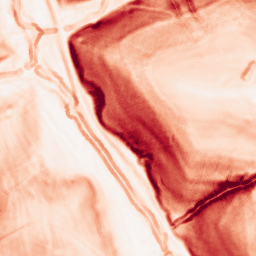
Category: morphological
Decomposition family: morphological_gradient
Decomposition parameters: size: 3
shape: disk
Upsampling method: cubic_catmull_rom
Upsampling parameters: scale: 8
Upsampling scale: 8